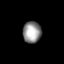
Tissue: prostate
Cell type: T cells
Senescence score: 0.2488
Nuclear area (px): 387
Mean DAPI intensity: 146.357